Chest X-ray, PA view. Patient: 50 years old, sex M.
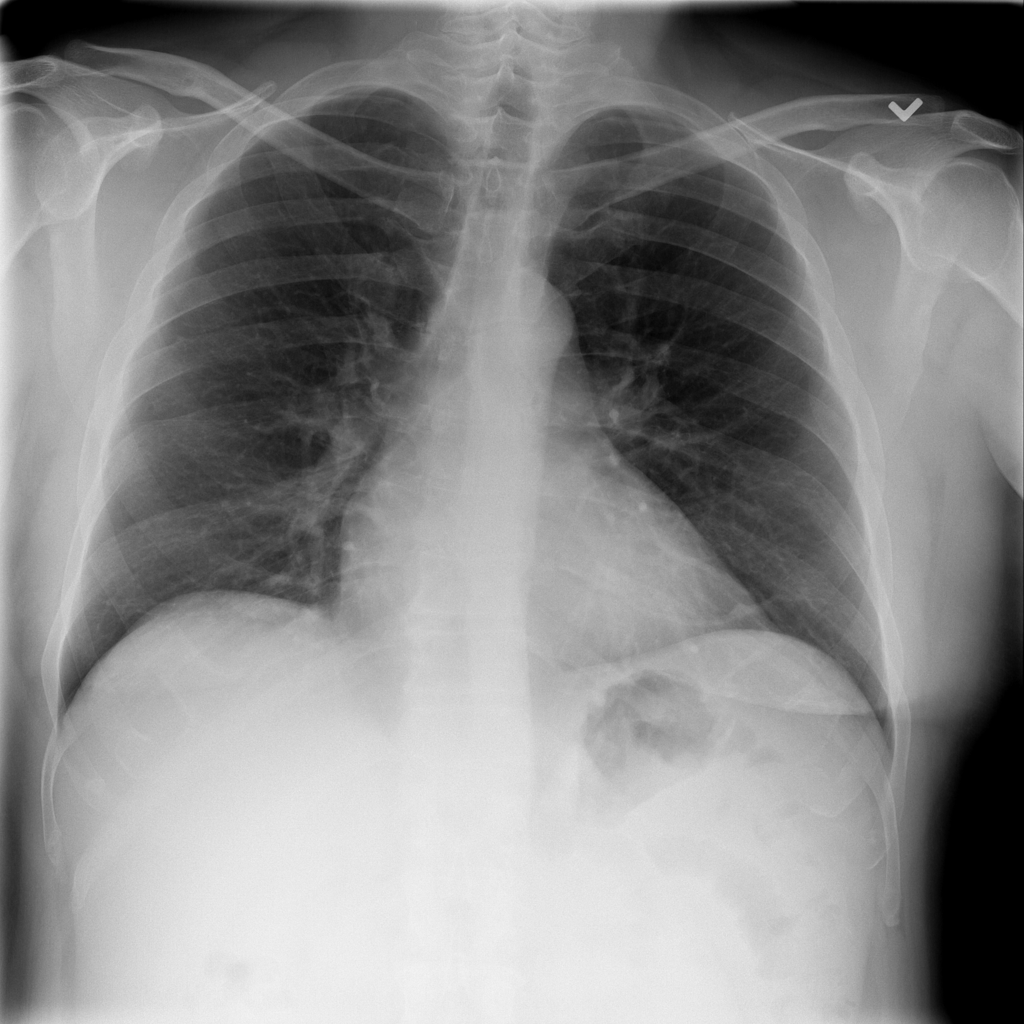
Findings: No Finding